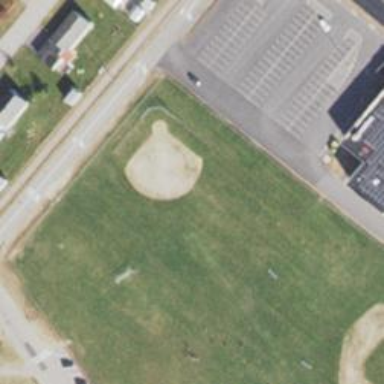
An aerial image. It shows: Baseball pitch for leisure and sports activities.